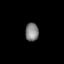
Tissue: lung
Cell type: Epithelial cells
Senescence score: 0.1721
Nuclear area (px): 237
Mean DAPI intensity: 130.544